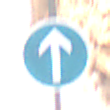
Verkehrszeichen: VorgeschriebeneFahrtrichtungGeradeaus
Umgebung: Outdoor, Urban
Tageszeit: Midday
Wetter: PartlyCloudy
Licht: Natural
Jahreszeit: NotSpecified
Kontrast: MediumContrast